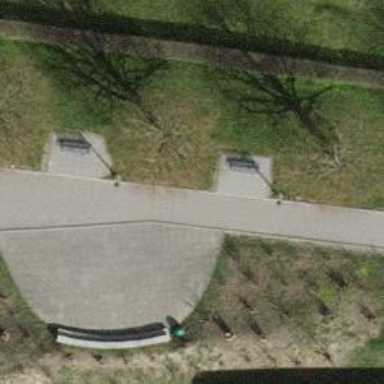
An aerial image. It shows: Bench.